Question: When I use C++ to invoke Python program output (By system command with parameters), it outputs gibberish code at the end of line. After that, I couldn't input any character (Include Backspace and Enter), it displays a hollow square.
Console screenshot:

Whole function code: (Uses file process)
'''
freopen("WCH_SYSTEM.tmp", "w", stdout);
system(("TRANS -i "" + str + "" > WCH_TRANS.tmp").c_str());
freopen("CON", "w", stdout);
Sleep(500);
ifstream fin("WCH_TRANS.tmp");
fin >> info;
cout << info << endl;
DeleteFile("WCH_SYSTEM.tmp");
'''
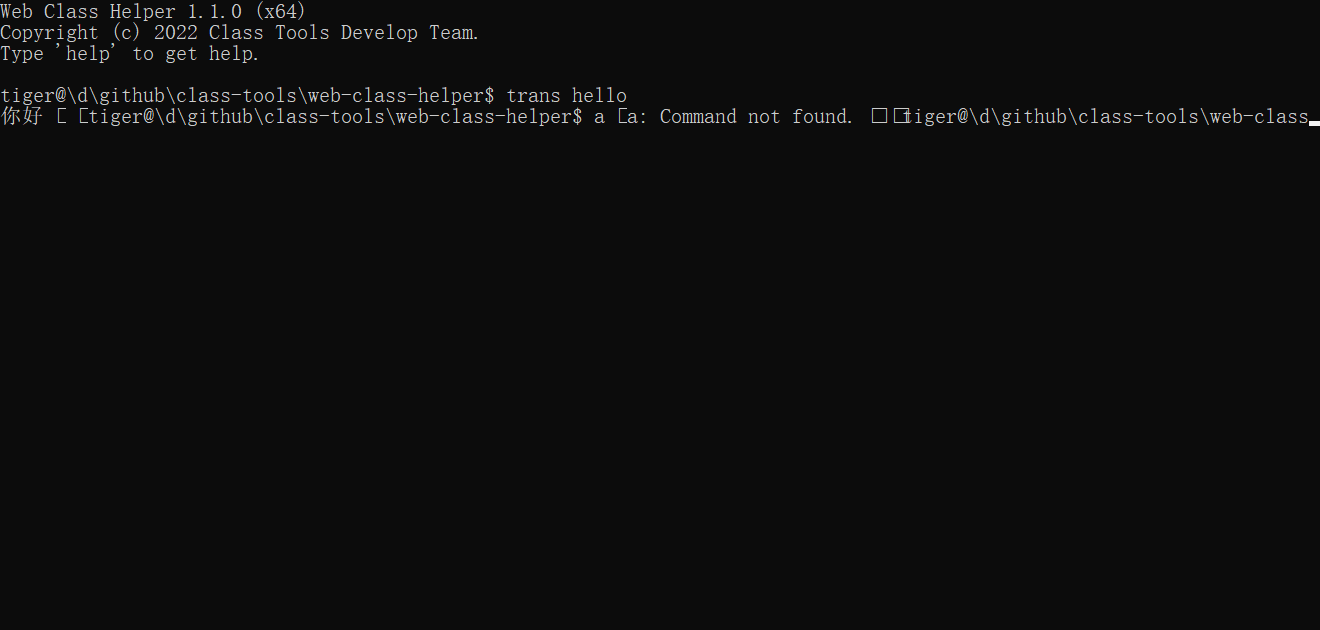
Answer: After repeated inspection, I have found that 'freopen()' can cause these encoding problems.
You can redirect the output of the function (NOT FREOPEN!!!) to a temporarily file like this.
DO NOT USE FREOPEN LIKE THIS! THIS MAY CAUSE UNEXPECTED BEHAVIOR.
'''
freopen("CON", mode, handle);
'''
This is correct:
'''
system(("TRANS -i "" + str + "" > WCH_TRANS.tmp").c_str());
Sleep(500);
ifstream fin("WCH_TRANS.tmp");
fin >> info;
cout << info << endl;
DeleteFile("WCH_TRANS.tmp");
'''
I'm using TDM-GCC64 on Windows, maybe this issue only appear on this compiler.